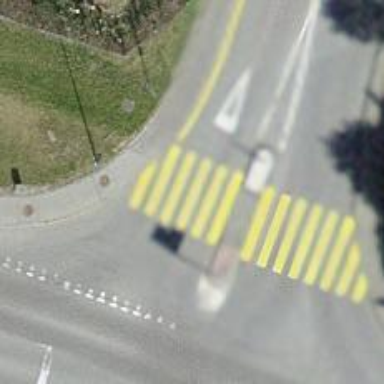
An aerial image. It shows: Marked zebra crossing with traffic calming table.